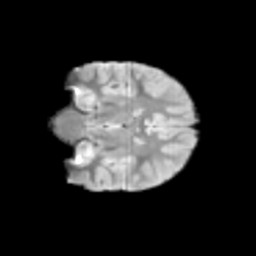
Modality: T2w
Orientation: coronal
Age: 9
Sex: female
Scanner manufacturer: siemens
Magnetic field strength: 3 T
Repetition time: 3.8 s
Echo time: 0.07 s